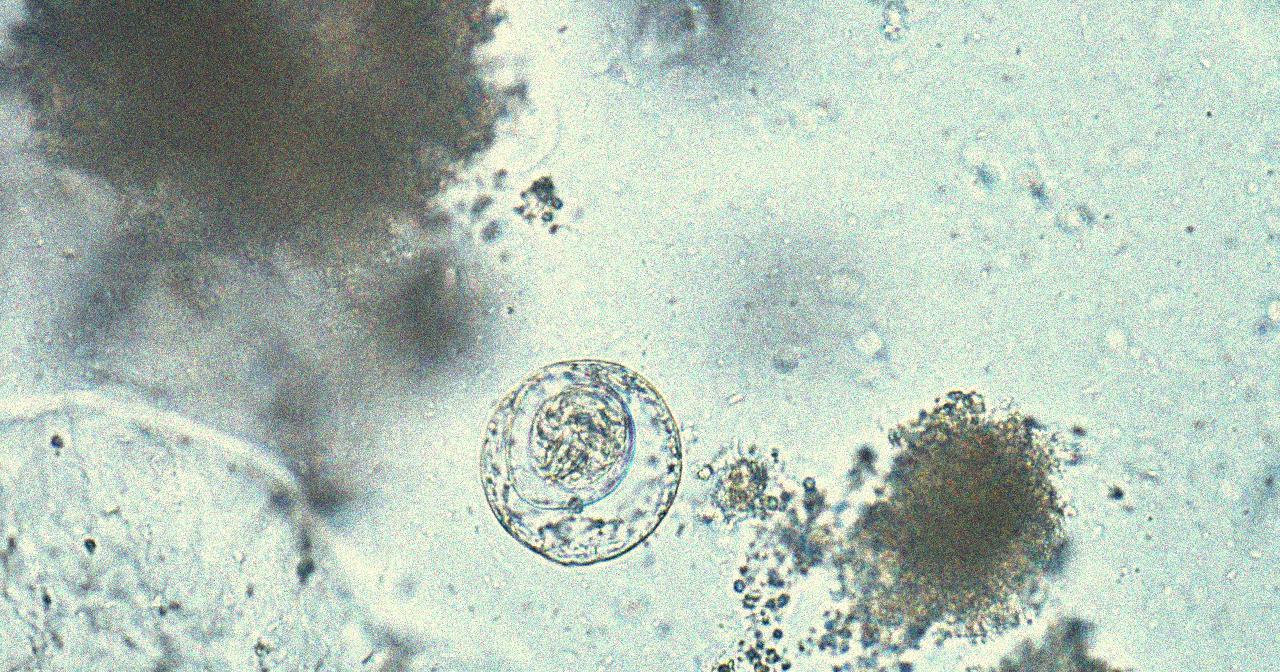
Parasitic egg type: Hymenolepis nana